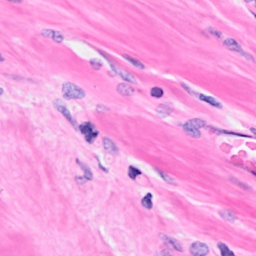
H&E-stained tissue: Breast